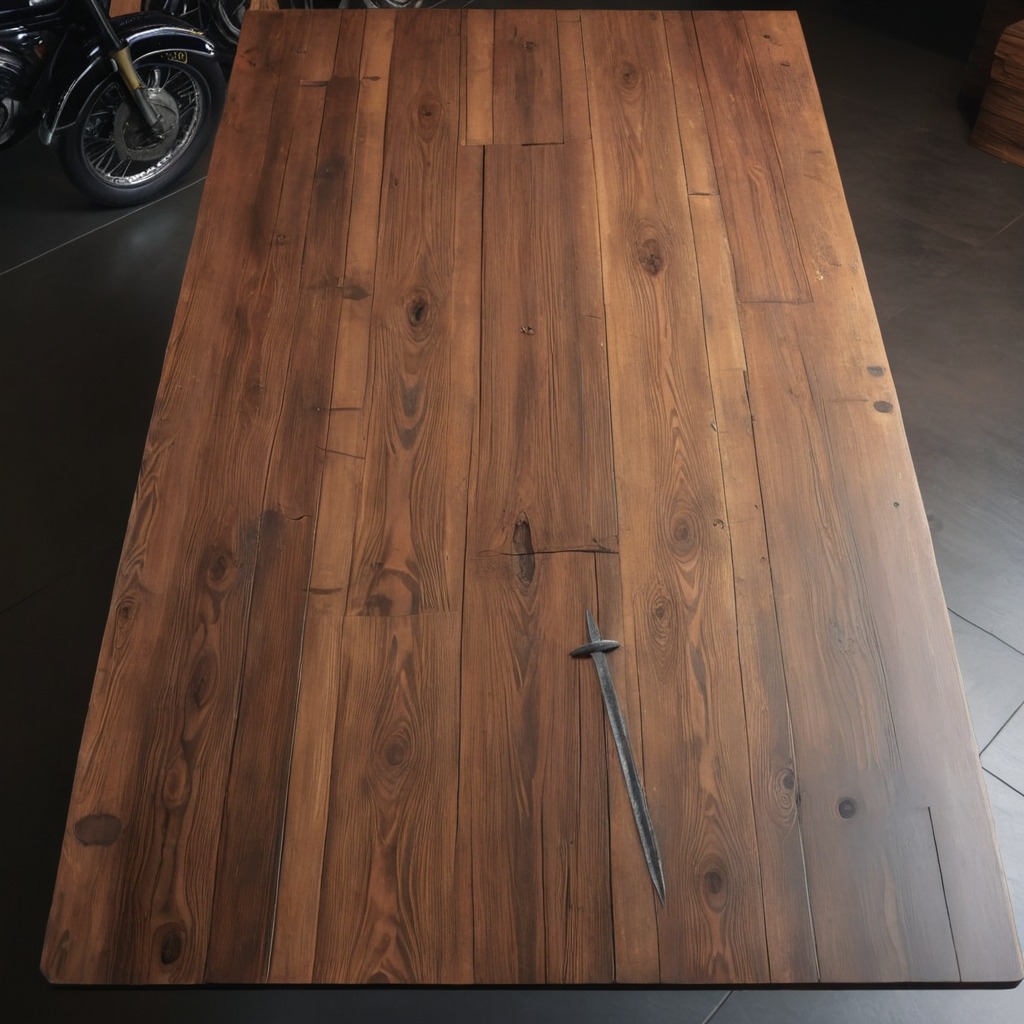
A nail is lying on an oil-spilled wooden table in a vintage motorcycle garage.